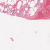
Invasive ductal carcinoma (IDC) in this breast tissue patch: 0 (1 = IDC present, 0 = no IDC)